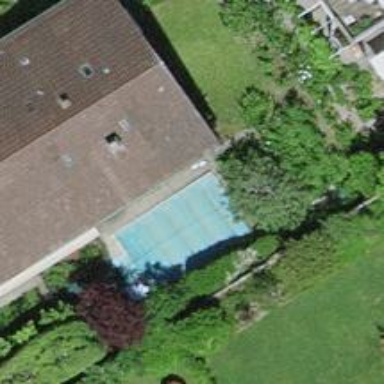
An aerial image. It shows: Swimming pool located in leisure land.